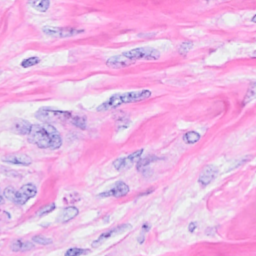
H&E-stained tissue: Breast